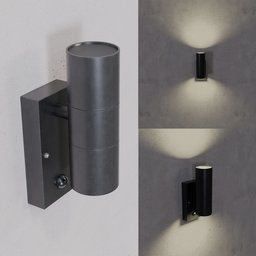
Label: lighting